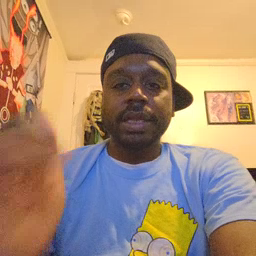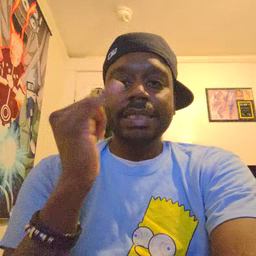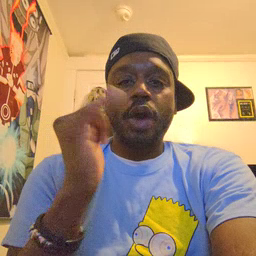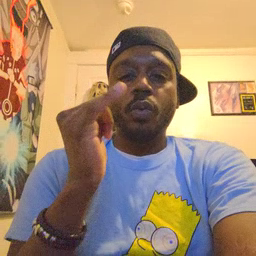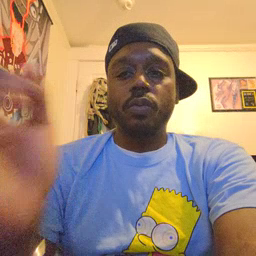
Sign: yellow